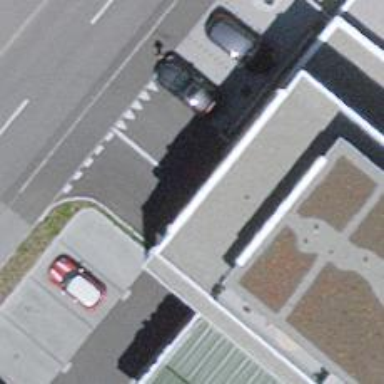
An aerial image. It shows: Parking entrance.